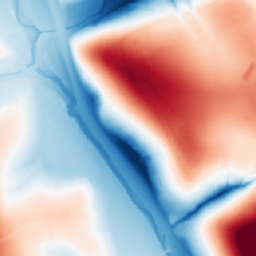
Category: classical
Decomposition family: gaussian_anisotropic
Decomposition parameters: sigma_x: 50
sigma_y: 50
Upsampling method: nearest
Upsampling parameters: scale: 2
Upsampling scale: 2